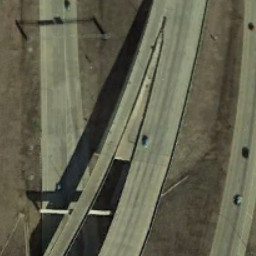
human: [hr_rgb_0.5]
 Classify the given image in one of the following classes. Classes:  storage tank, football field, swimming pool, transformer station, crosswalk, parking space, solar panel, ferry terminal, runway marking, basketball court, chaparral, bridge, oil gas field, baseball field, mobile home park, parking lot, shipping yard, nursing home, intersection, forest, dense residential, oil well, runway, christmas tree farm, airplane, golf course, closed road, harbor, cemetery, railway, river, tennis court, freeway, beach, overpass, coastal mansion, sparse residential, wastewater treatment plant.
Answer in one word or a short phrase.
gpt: overpass